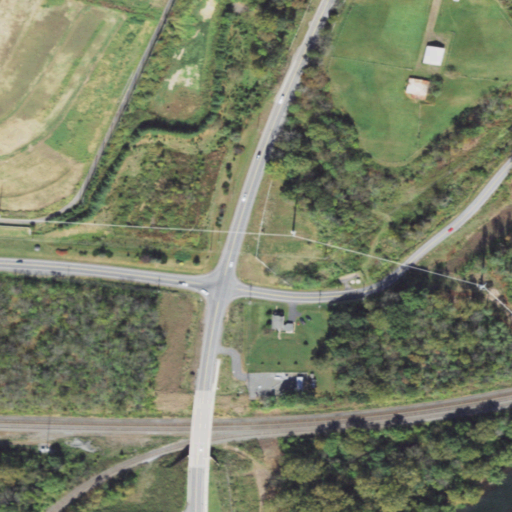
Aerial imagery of mountain in Pennsylvania named Furnace Hill containing pasture, deciduous forest, open development, low intensity development, shrub, medium intensity development, mixed forest, high intensity development, grassland, woody wetlands, and barren land